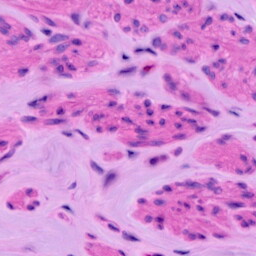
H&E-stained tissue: Ovarian